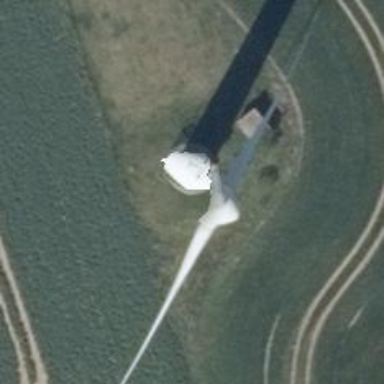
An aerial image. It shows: Wind turbine generator that utilizes wind as its source for generating electricity. It is of the horizontal axis type.